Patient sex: M
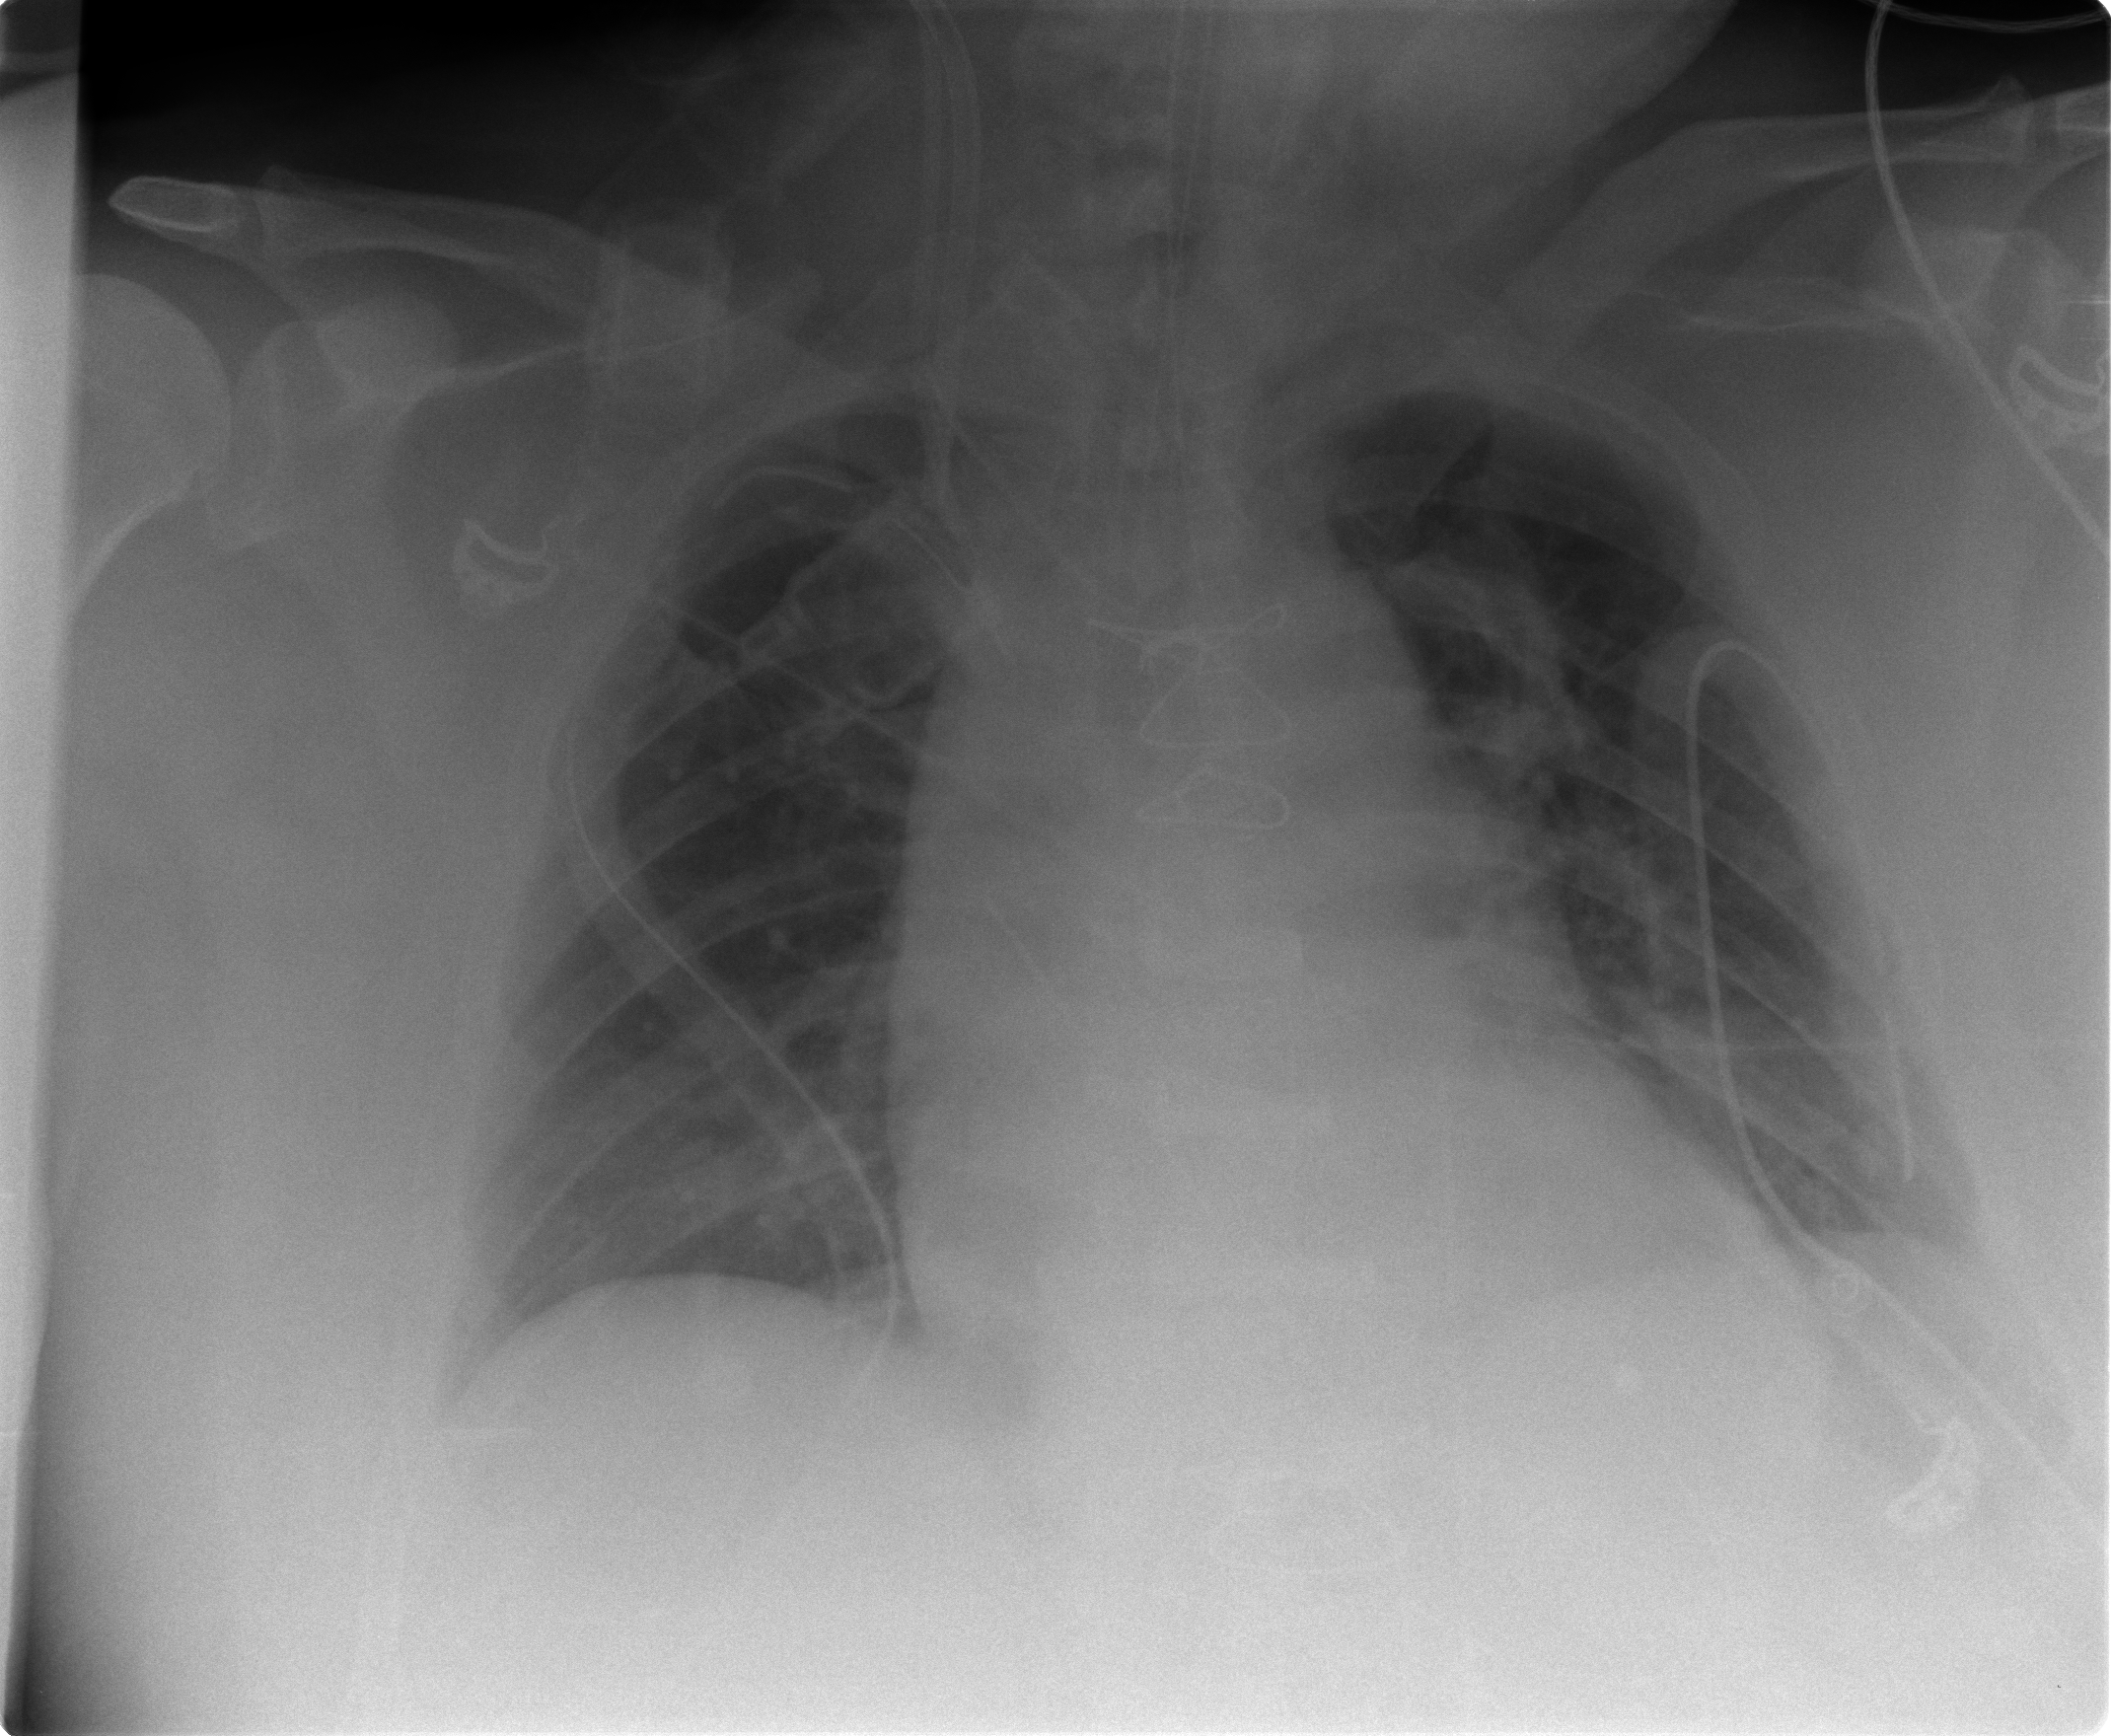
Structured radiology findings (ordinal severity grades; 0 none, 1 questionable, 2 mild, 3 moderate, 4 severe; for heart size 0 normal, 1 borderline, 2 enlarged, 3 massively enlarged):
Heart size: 1
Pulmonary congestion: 1
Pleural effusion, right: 0
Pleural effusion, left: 0
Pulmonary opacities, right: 0
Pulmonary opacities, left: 0
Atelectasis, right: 0
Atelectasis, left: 2